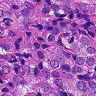
Metastatic tissue present: yes